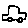
Label: car